Question: Journey type?
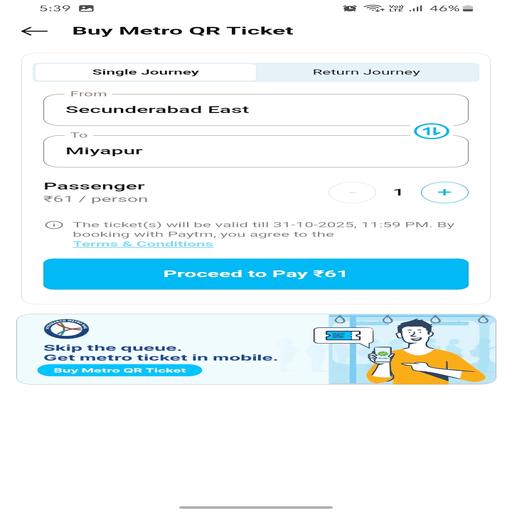
Answer: Single Journey